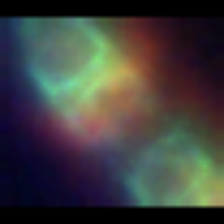
Taxon: Diatom_aggregate
Group: Diatoms